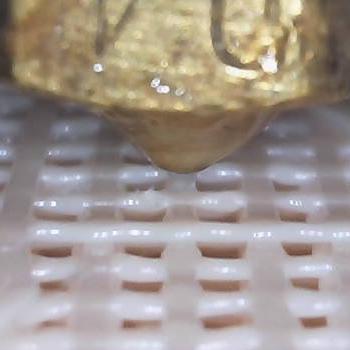
Flow rate: 112%